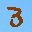
Label: 3